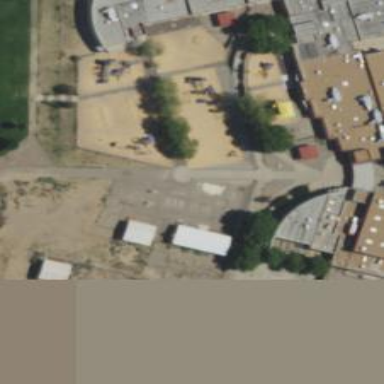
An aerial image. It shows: Playground area for leisure land.